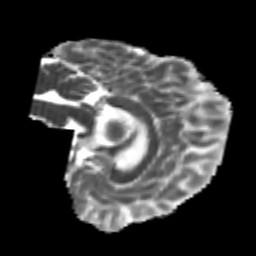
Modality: MD
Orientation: sagittal
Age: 19
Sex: male
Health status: healthy
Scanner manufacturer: philips
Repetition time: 7.386 s
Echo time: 0.08599 s